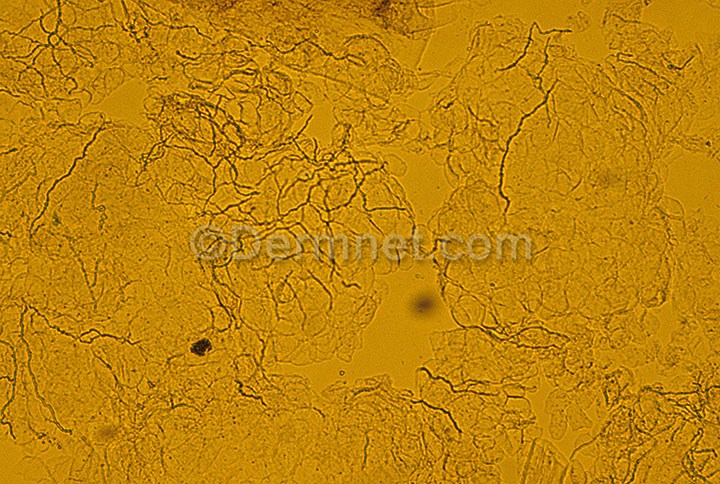
Disease: Tinea Ringworm Candidiasis and other Fungal Infections